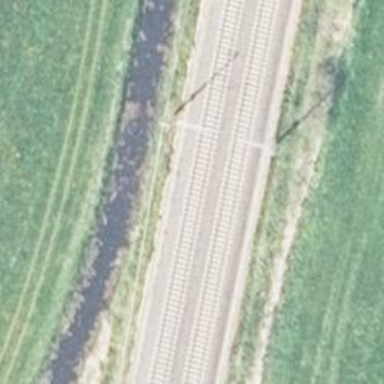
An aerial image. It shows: Railway milestone with catenary mast.